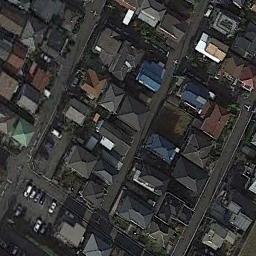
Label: dense_residential